Question: We giving a number (n) the first line
Program output: The next lines contain space-separated integers, describing the first arrangement.
'n=m^2'
For example: 9
'''
Output:1 2 3
4 5 6
7 8 9
'''
For example: 16
Output:

'''
import java.util.Scanner;
public class Main {
public static void main(String[] args) {
Scanner scanner = new Scanner(System.in);
int n;
int m;
System.out.println("Enter number of team");
n = scanner.nextInt();
m = (int) Math.sqrt(n);
int[][] array = new int[m][m];
for(int i=0;i<m;i++) {
for(int j=0;j<m;j++) {
array[i][j]=j+1;
System.out.print(array[i][j]);
}
System.out.println();
}
}
}
'''
> Buy my program outputEntry: 3Output: 123123 123
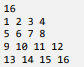
Answer: You still haven't asked any question, but I assume that your program gives wrong answer (as it really do) and you don't know why.
For example: for n=16 it prints:
'''
1234
1234
1234
1234
'''
The following code fragment is responsible:
'''
array[i][j]=j+1;
System.out.print(array[i][j]);
'''
Firstly, you don't print spaces, so numbers aren't separated. Secondly, you have to use another formula: 'i*m+j+1' (as number depends on both 'i' and 'j'). Also, there is no point in keeping array, but it's not an error.
Suggested correction:
'''
System.out.print(m*i+j+1 + " ");
'''